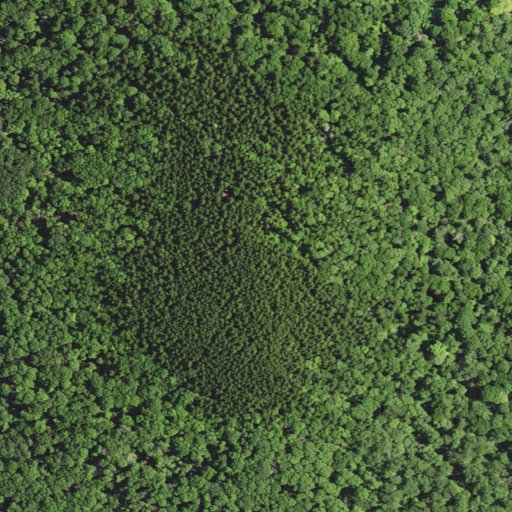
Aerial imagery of mountain in West Virginia named Rocky Point containing mixed forest, evergreen forest, and deciduous forest